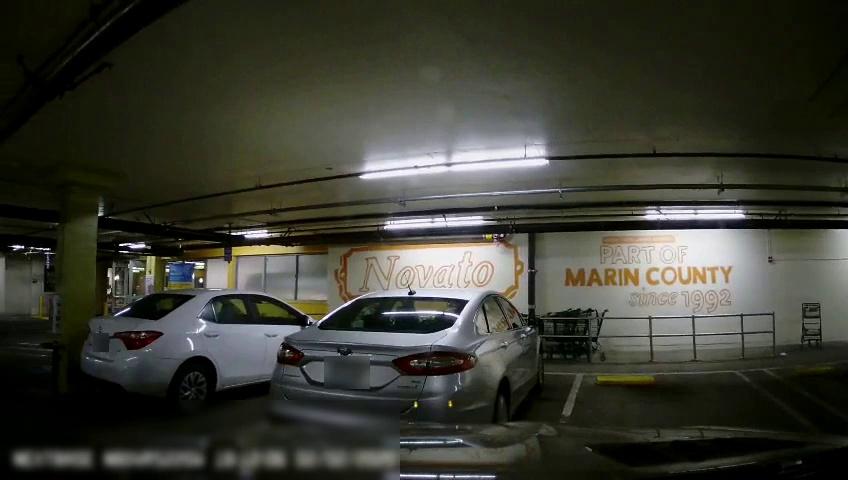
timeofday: Night
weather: Other
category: Drivable Space
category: Vehicles | Car
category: Vehicles | Car